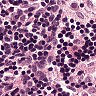
Metastatic tissue present: no